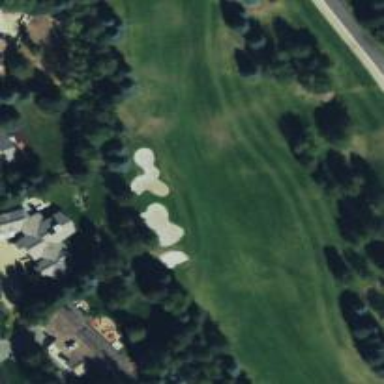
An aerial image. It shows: Grassy area designated as golf fairway.